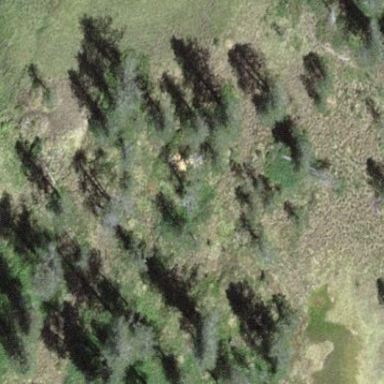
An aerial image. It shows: Forest area.